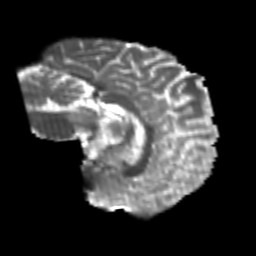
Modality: T2w
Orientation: sagittal
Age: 26
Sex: male
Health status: healthy
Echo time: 0.074 s